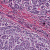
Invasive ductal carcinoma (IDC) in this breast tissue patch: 1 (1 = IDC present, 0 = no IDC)